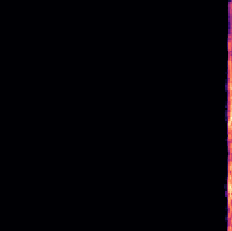
Sound class: Person sneeze